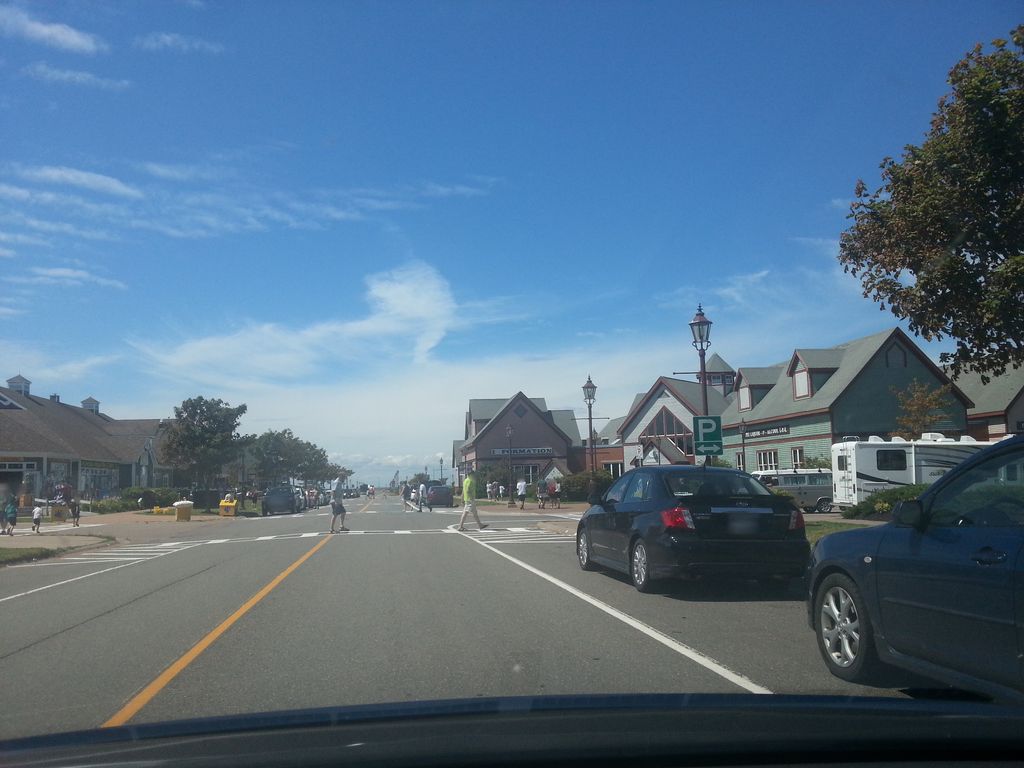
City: charlottetown